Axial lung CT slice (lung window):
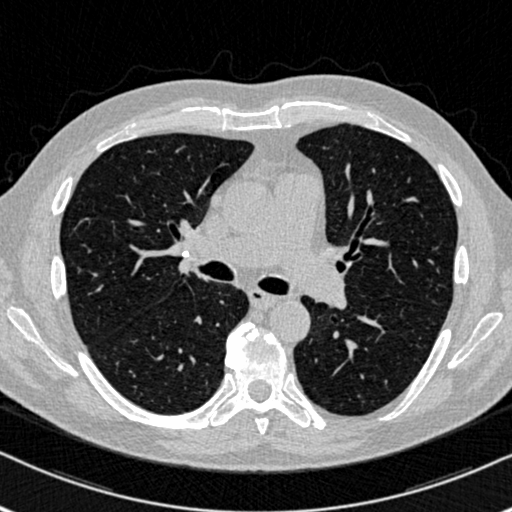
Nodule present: no